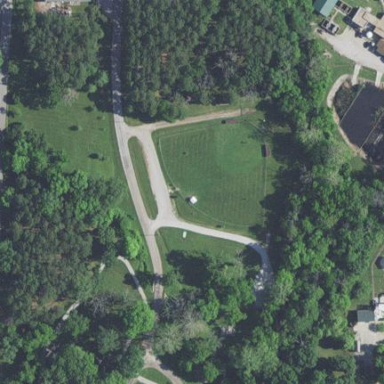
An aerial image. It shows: Dog park for leisure land.